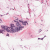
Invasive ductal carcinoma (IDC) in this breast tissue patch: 1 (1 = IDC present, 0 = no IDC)